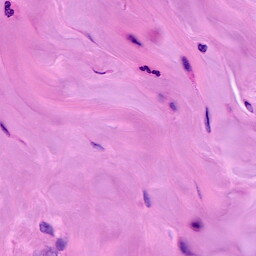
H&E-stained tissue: Breast